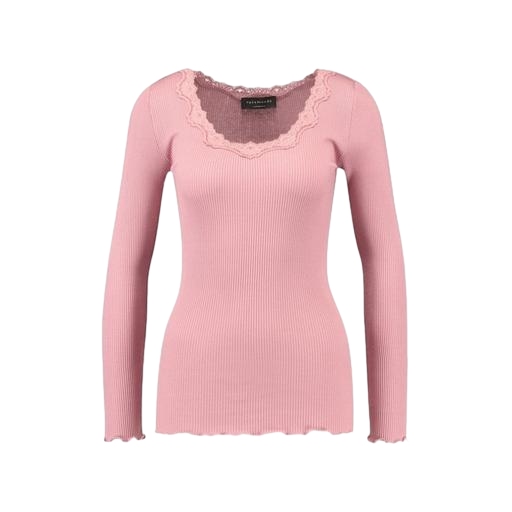
pink lace-trim top, pink lace-accented top, pink long-sleeve shirt, white background